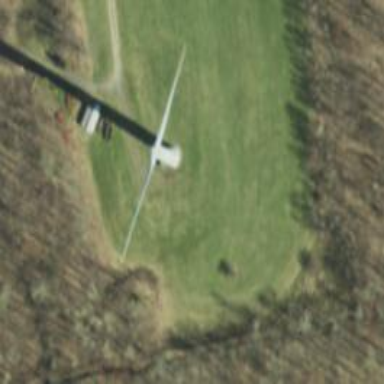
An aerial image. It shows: Wind generator powered by horizontal axis wind turbine.